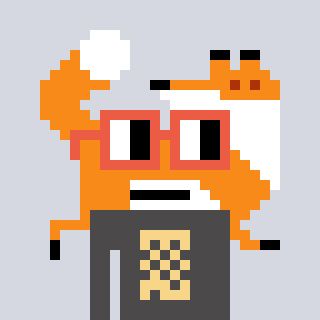
a pixel art character with square orange glasses, a fox-shaped head and a grayscale-colored body on a cool background